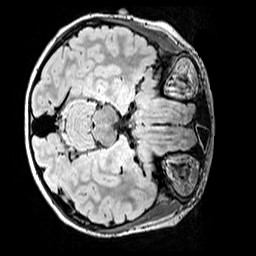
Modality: FLAIR
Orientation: axial
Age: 9
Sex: male
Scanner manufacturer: siemens
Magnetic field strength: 3 T
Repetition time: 5 s
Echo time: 0.388 s